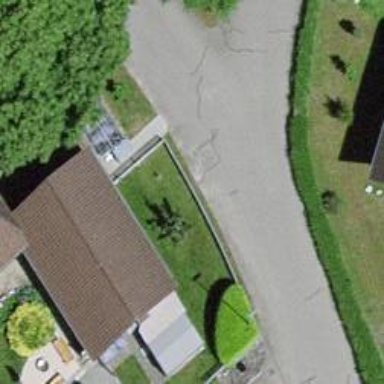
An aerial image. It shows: Garage building.